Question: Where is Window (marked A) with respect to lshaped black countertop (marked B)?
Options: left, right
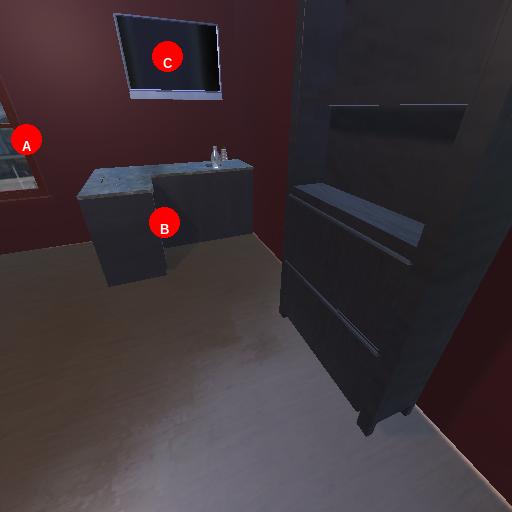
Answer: left